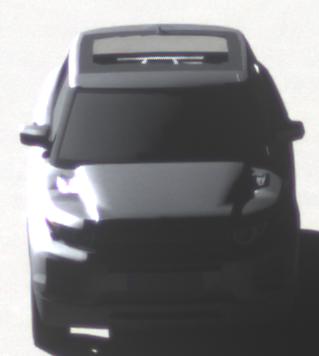
Make: Land Rover
Model: Range Rover Evoque 2.0 Si4
Detailed model: Range Rover Evoque (I)
Model produced from: 2011/08
Model produced until: 2013/11
Doors: 5
Color: gray
Road condition: dry road
Daytime: morning or afternoon
Contrast: high contrast